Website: lowes
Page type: newsletter-management
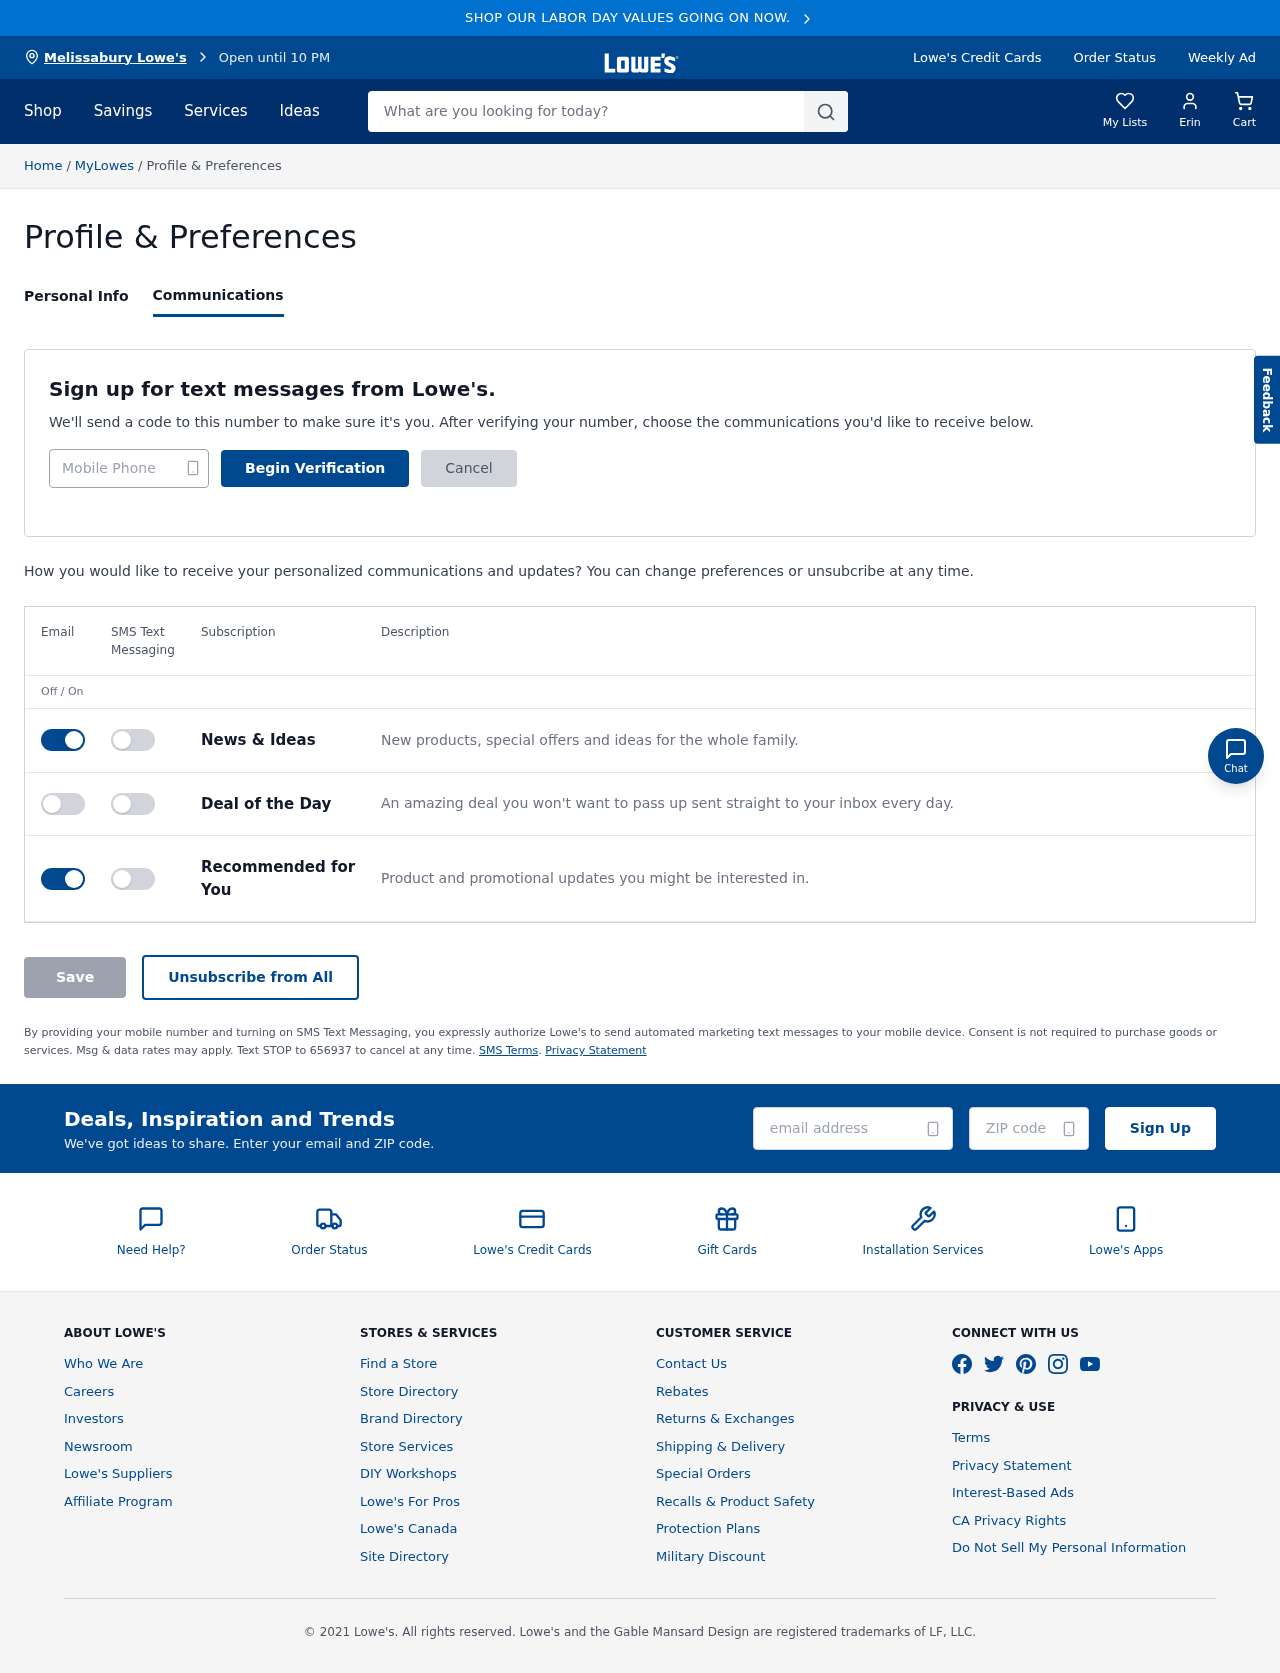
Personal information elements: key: PII_CITY
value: Melissabury Lowe's
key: PII_EMAIL
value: erin_ochoa@yahoo.com
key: PII_FIRSTNAME
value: Erin
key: PII_PHONE
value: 5032975417
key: PII_POSTCODE
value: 88393
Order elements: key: ORDER_NUM_ITEMS
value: Cart
Search elements: key: HEADER_SEARCH
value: What are you looking for today?